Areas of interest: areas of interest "Yifeng Pharmacy Distribution Center"
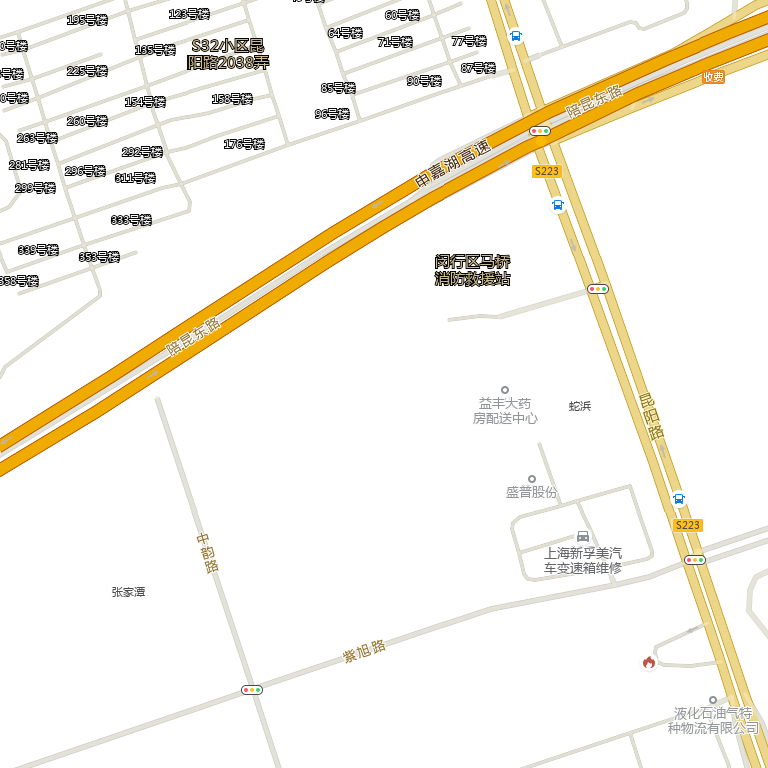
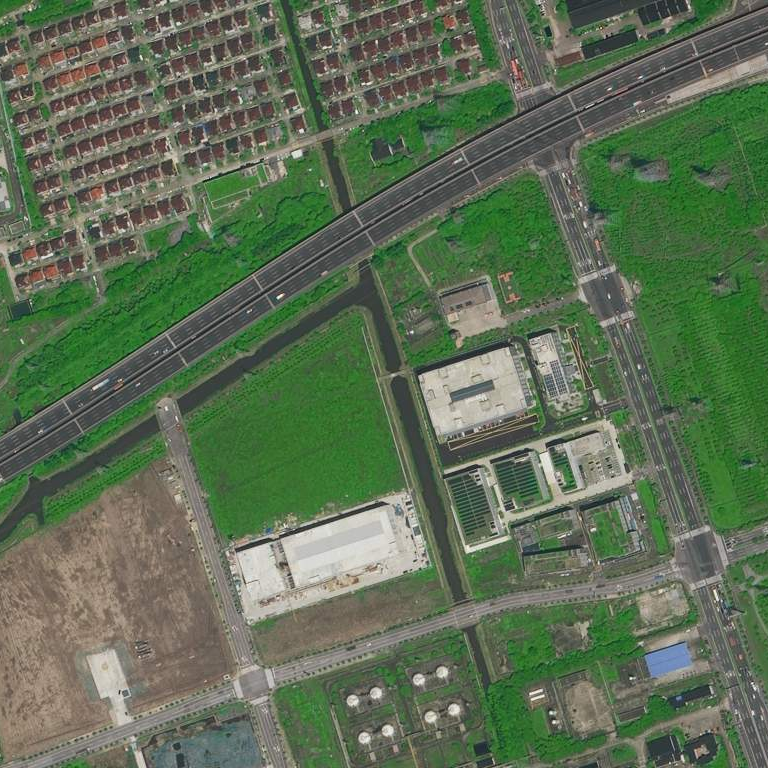